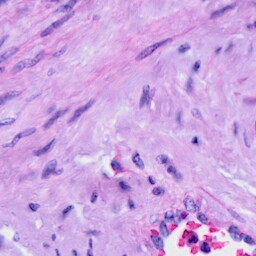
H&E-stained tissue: Cervix